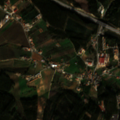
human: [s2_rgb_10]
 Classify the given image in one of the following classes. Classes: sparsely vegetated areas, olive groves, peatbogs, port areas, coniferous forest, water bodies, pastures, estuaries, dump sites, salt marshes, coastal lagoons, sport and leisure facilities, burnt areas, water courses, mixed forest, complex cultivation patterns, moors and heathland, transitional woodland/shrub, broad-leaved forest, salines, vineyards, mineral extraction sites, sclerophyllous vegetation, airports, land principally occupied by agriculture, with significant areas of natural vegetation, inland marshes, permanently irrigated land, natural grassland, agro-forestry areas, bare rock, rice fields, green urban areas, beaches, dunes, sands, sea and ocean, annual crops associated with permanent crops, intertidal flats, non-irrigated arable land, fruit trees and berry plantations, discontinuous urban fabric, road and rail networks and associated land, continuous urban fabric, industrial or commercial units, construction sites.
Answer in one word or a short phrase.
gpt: fruit trees and berry plantations, complex cultivation patterns, broad-leaved forest